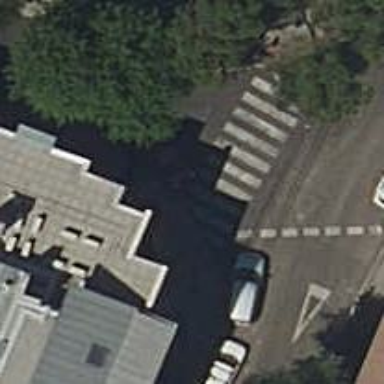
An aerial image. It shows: Marked road crossing.